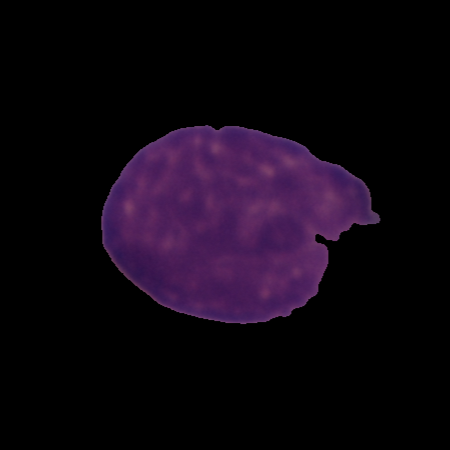
Label: cancer